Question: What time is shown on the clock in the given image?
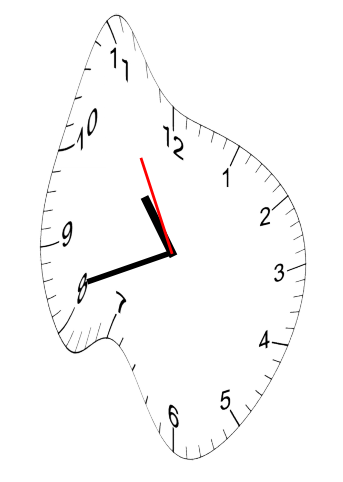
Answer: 10:41:55